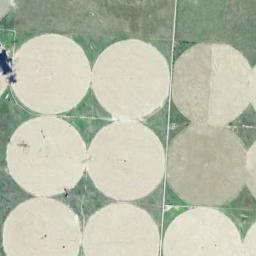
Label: circular_farmland